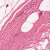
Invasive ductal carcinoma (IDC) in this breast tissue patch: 0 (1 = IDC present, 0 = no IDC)